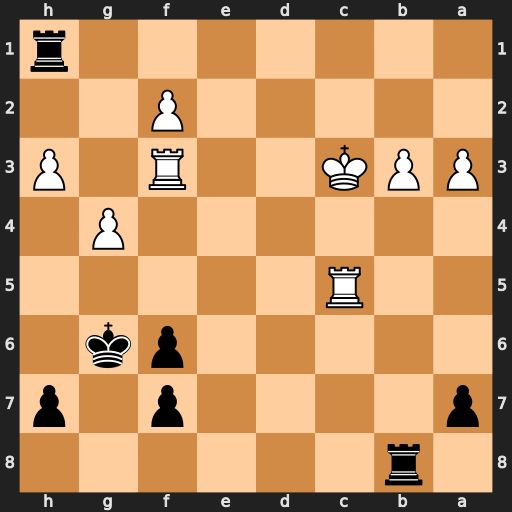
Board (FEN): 1r6/p4p1p/5pk1/2R5/6P1/PPK2R1P/5P2/7r
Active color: b
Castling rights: -
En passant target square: -
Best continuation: Rc1+ Kd4 Rd8+ Rd5 Rd1+